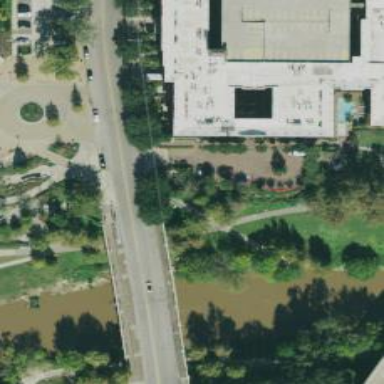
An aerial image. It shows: Tertiary road with asphalt surface that goes over bridge.